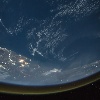
Label: water